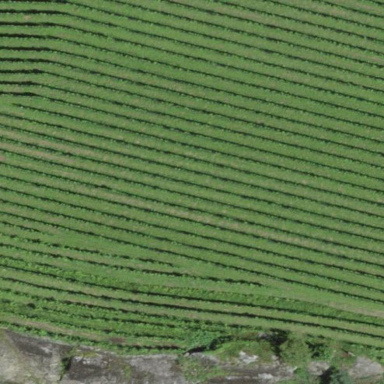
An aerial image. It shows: Vineyard.